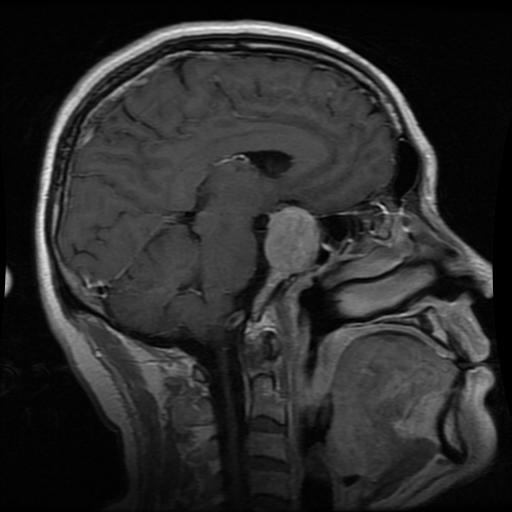
Label: pituitary